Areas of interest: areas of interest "Liangjiang Golf Practice Range"
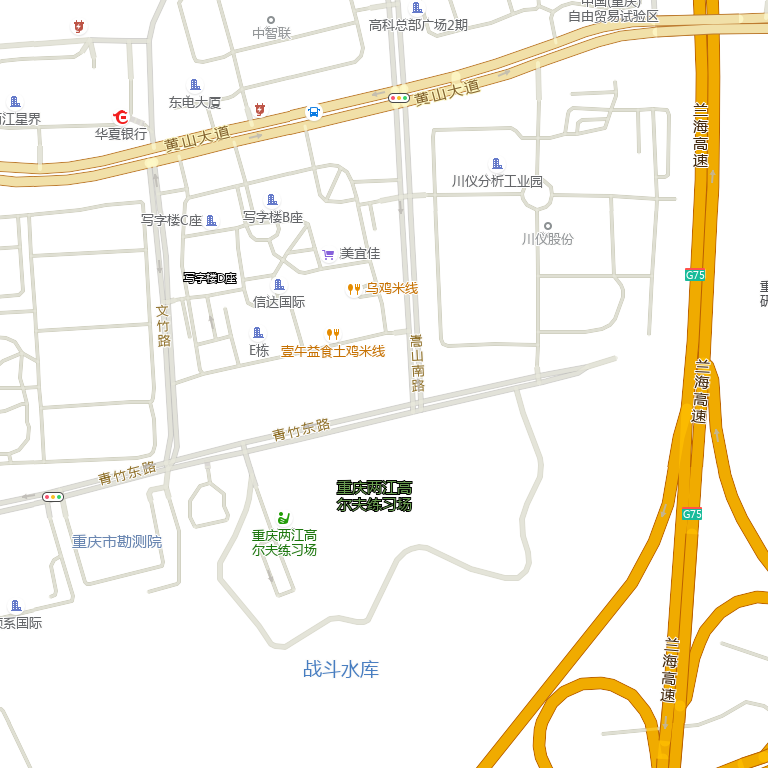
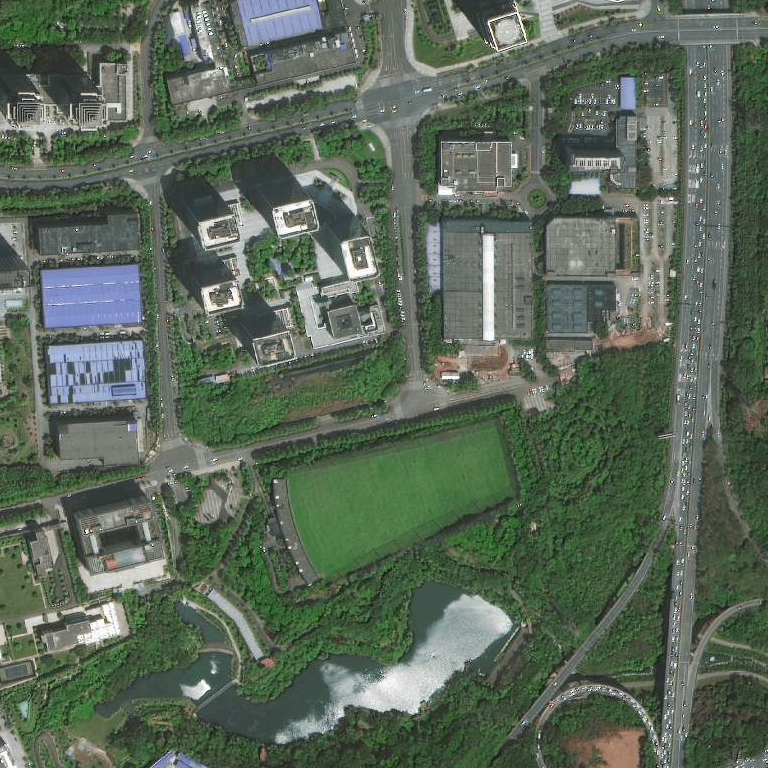